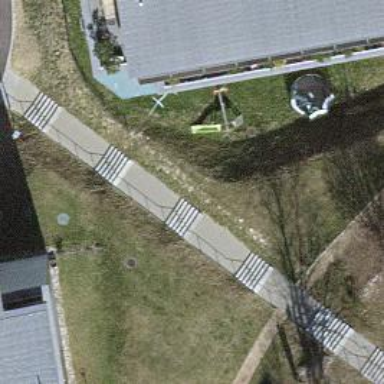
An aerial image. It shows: Set of steps on the road.